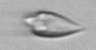
Label: Oxytoxum